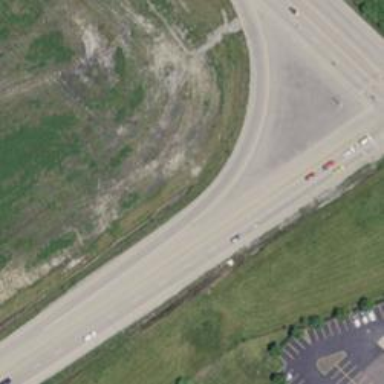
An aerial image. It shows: Trunk link highway.